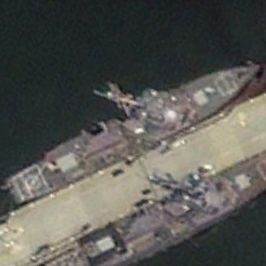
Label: destroyer